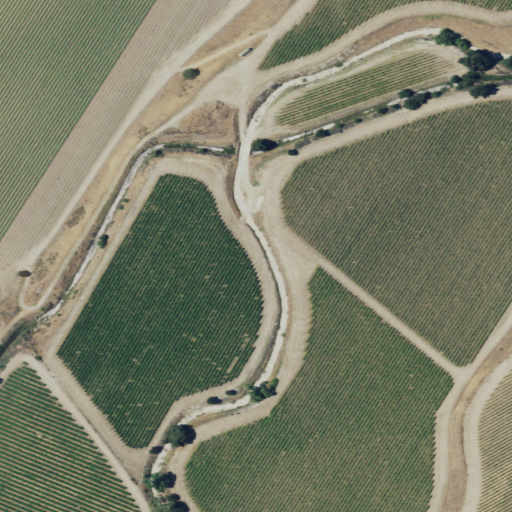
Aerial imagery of valley in California named Reliz Canyon containing only cultivated crops